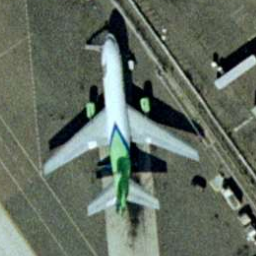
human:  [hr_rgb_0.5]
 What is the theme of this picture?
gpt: airport

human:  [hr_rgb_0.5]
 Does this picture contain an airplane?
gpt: yes

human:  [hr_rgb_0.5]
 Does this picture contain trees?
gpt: no

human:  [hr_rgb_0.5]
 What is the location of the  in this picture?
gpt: center